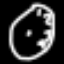
Label: clock